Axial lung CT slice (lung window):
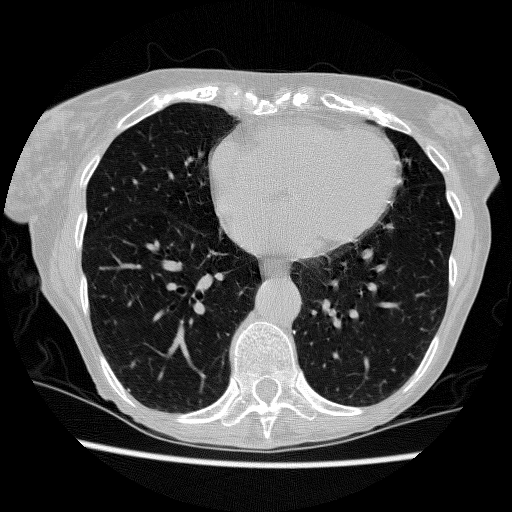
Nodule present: no